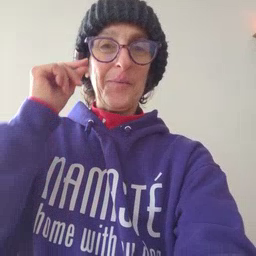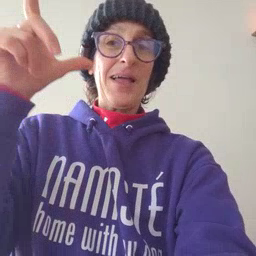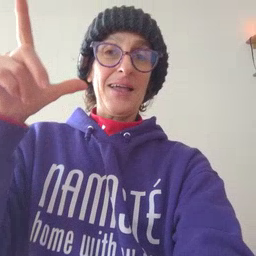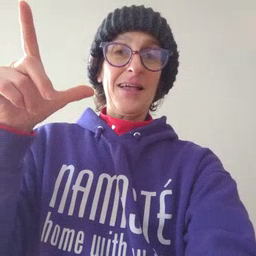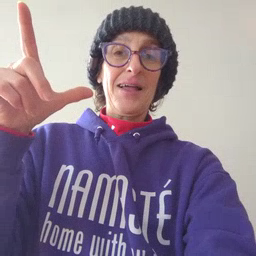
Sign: awake